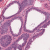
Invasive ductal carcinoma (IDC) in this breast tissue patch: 0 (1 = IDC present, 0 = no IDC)